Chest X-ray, AP view. Patient: 32 years old, sex F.
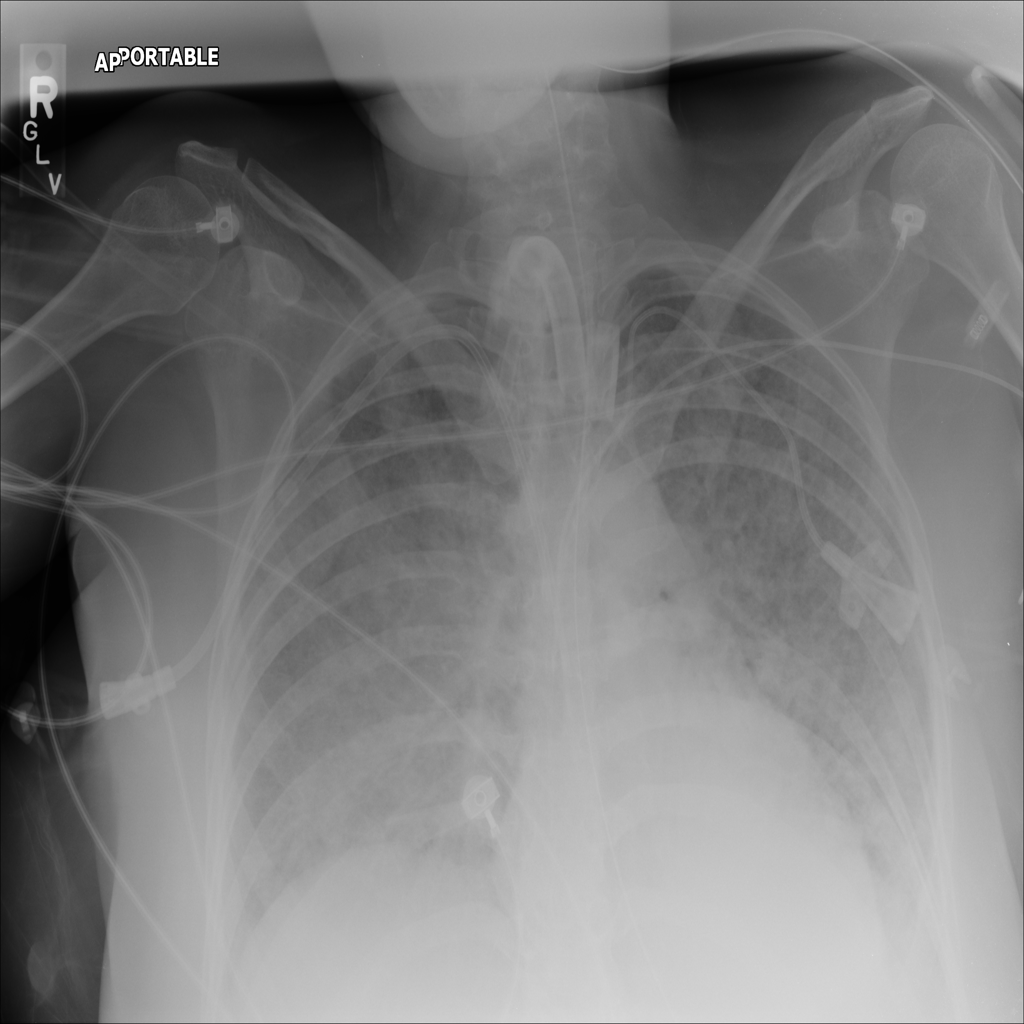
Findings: Infiltration